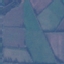
Land use / land cover class: Pasture